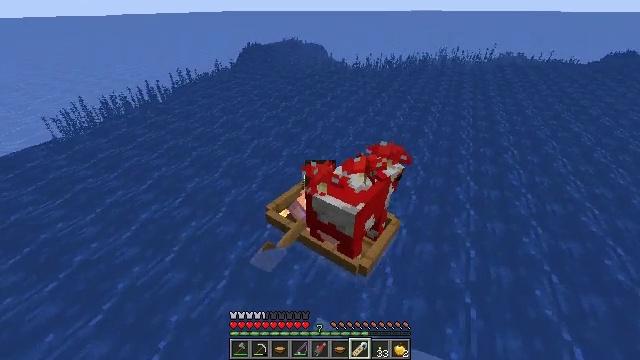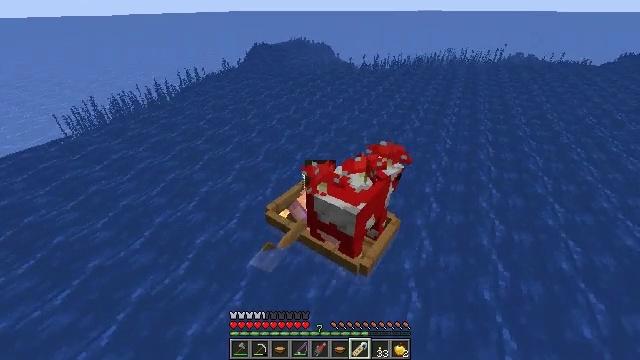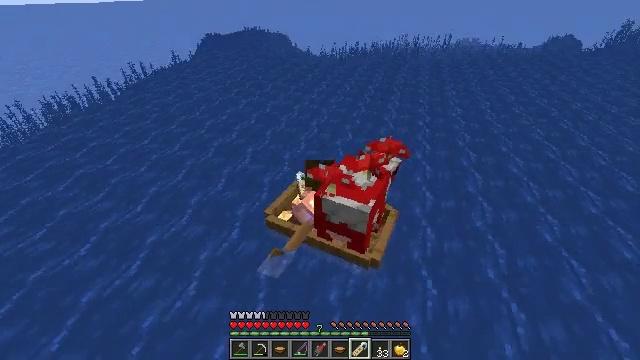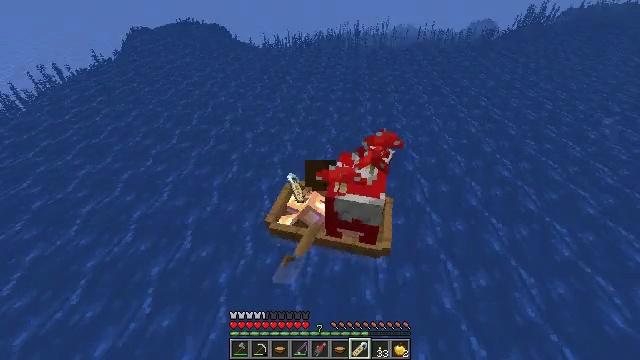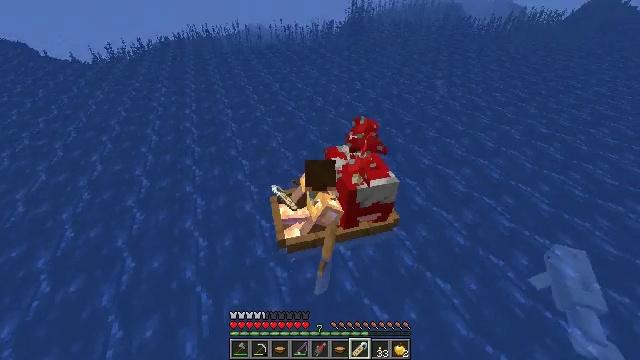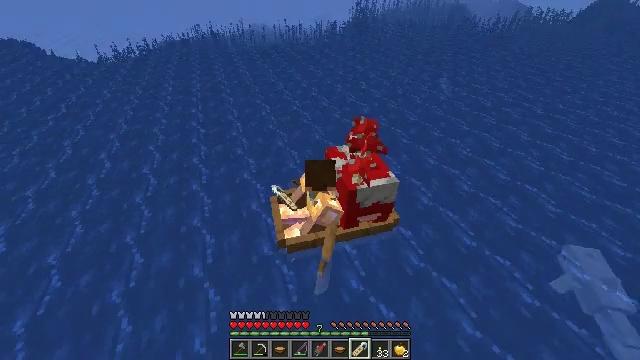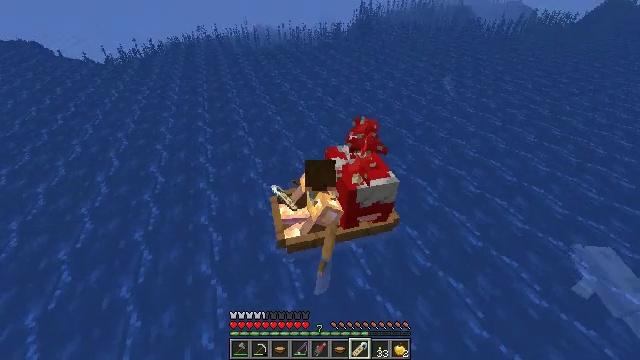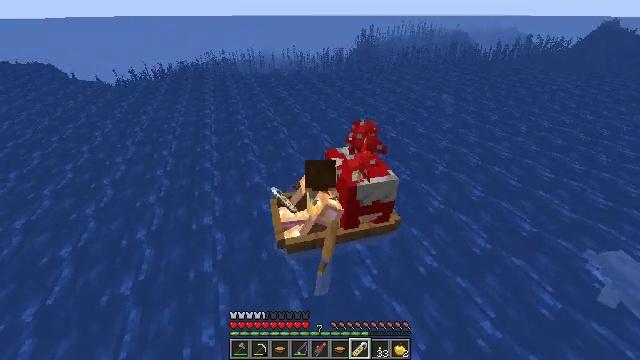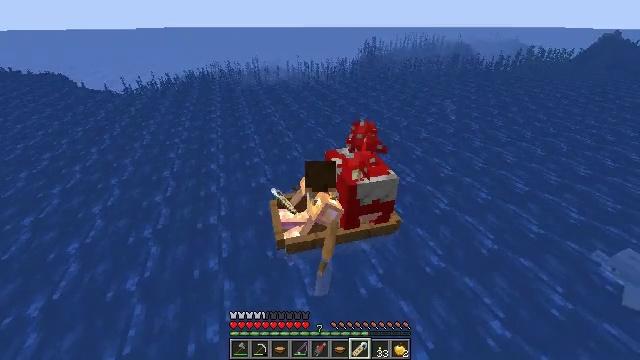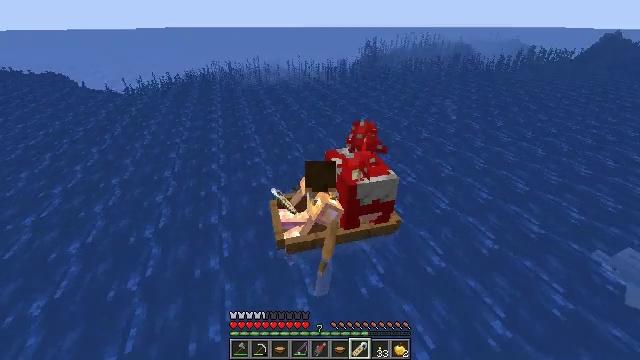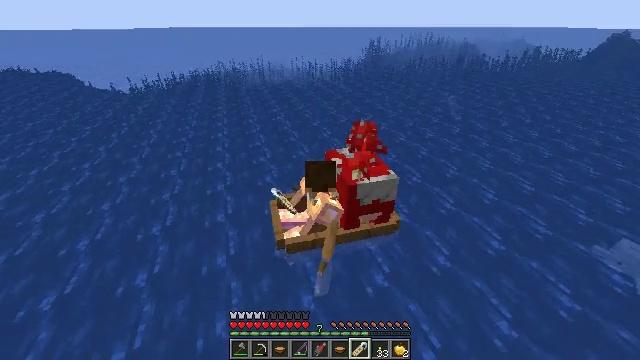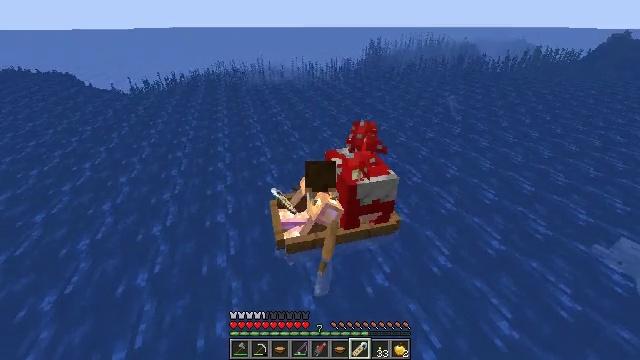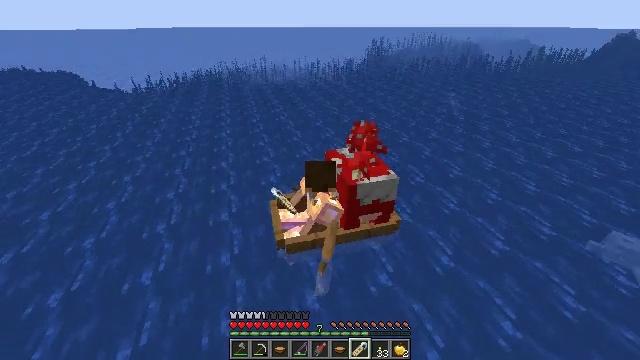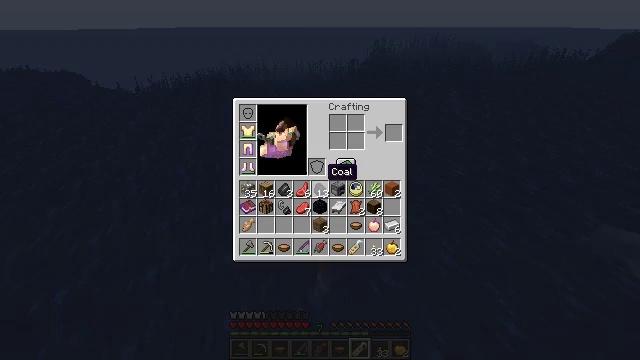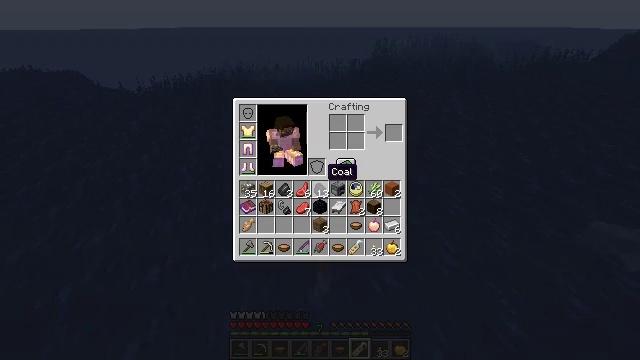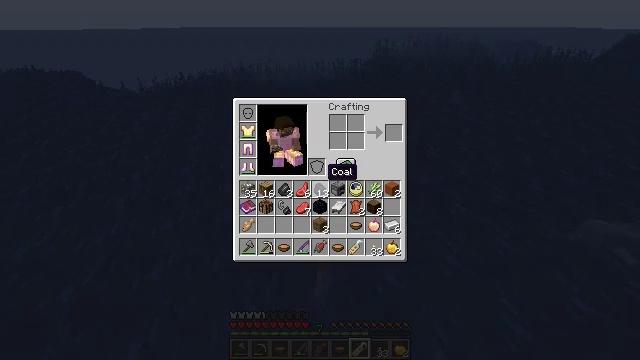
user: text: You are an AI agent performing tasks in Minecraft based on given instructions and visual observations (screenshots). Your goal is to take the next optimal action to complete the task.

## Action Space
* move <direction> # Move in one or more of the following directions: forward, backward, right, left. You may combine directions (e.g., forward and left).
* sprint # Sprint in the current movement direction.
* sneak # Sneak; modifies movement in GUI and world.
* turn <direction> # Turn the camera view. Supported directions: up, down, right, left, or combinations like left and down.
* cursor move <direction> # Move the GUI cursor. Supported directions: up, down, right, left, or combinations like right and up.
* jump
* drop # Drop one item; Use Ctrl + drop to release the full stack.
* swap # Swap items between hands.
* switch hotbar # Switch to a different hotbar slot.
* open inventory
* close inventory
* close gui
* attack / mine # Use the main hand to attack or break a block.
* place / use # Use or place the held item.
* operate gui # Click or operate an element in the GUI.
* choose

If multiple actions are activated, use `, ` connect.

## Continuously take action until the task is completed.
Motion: motion action
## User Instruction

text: Drop a name tag.
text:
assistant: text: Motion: move back
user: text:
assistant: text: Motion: move back, turn right and down
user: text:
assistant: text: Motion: move back, turn right and down
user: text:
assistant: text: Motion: move back, turn right
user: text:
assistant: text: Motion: move back, turn right
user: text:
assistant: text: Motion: move back, turn right
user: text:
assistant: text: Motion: turn right and up
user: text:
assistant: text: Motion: turn right and up
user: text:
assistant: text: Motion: no_op
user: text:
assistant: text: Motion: no_op
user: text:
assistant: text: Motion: no_op
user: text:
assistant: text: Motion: no_op
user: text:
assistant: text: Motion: open inventory
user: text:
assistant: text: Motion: open inventory
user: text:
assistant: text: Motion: open inventory
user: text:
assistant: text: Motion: open inventory
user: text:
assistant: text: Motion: no_op
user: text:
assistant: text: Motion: no_op
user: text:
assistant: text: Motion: no_op
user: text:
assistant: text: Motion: no_op
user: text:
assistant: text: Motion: no_op
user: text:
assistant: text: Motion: no_op
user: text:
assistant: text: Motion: cursor move left
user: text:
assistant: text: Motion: cursor move left and up
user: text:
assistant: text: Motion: cursor move left and up
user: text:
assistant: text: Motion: no_op
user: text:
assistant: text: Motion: no_op
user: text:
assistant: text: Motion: close inventory
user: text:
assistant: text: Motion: close inventory
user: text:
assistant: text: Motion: turn left, close inventory